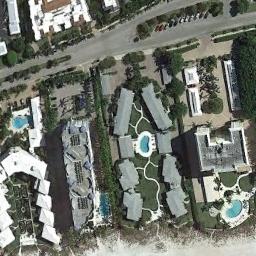
Label: residential